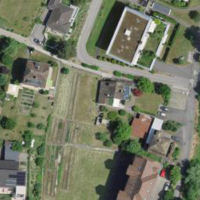
EUNIS habitat code: 54
Species observed at this site:
Salix alba